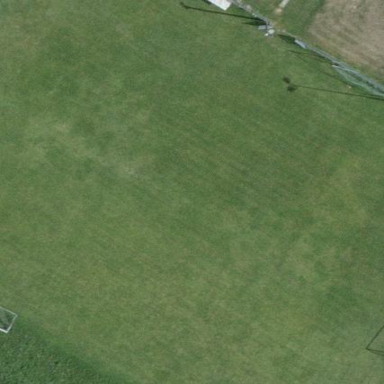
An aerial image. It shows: Soccer pitch with grass surface for leisure land.